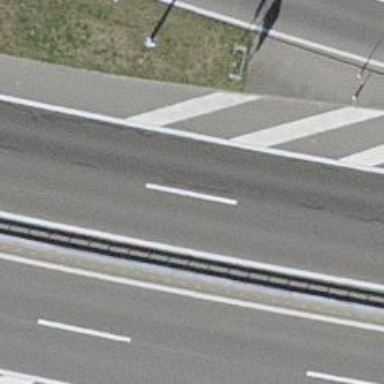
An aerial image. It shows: View of motorway.